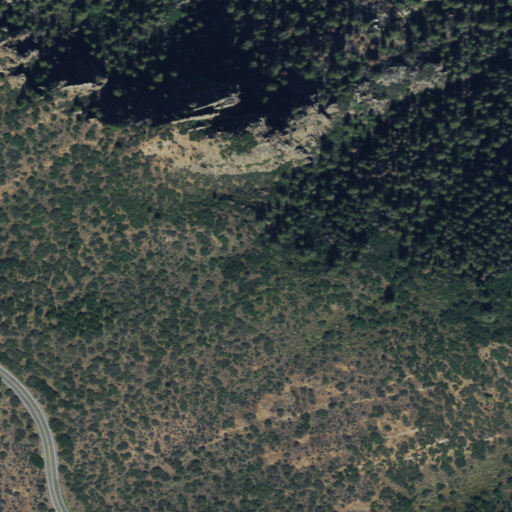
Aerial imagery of mountain in Colorado named Lytle Point containing deciduous forest, evergreen forest, and shrub